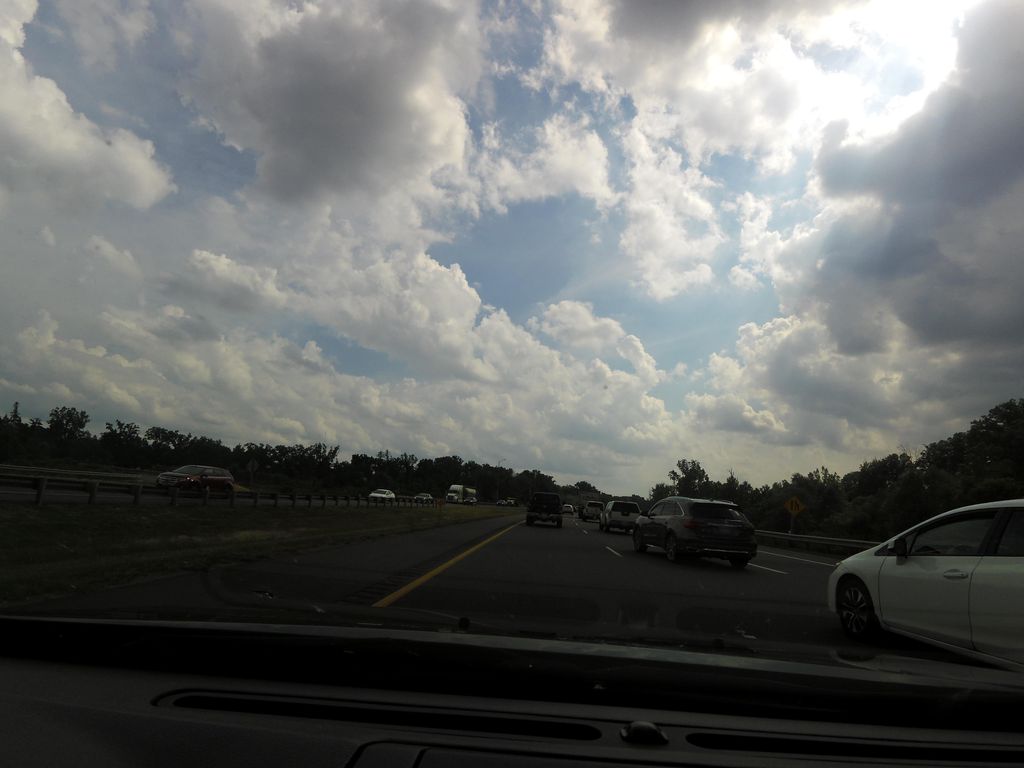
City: hamilton